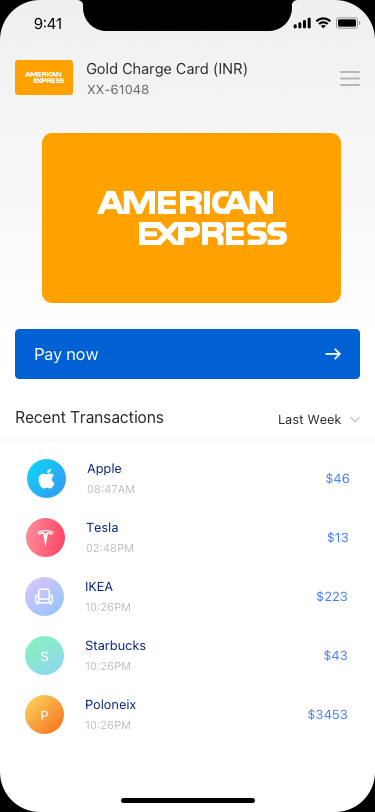
Text in this UI design:
Last Week
Recent Transactions
Apple
08:47AM
$46
Tesla
02:48PM
$13
IKEA
10:26PM
$223
Starbucks
10:26PM
$43
S
Poloneix
10:26PM
$3453
P
XX-61048
Gold Charge Card (INR)